Question: I am new in coding and sufferin from some basic issues. I searched for a topic to find the answer that I need but I could not find. I've been trying to write and searching codes for writting into xls file for 3 days but could not find a suitable one. The problem is:

I created a page with textareas and submit/reset button like that and I've got an excel table in document classgrades.xls. The colums of that table are named Name, Midterm1, Midterm2, Final, Attendance and Average.
Now, I am trying to write a code which automatically adds a new row and writes user inputs from textares into the excel table. If you help I appreciate very much and if you write the code briefly I can understand better.
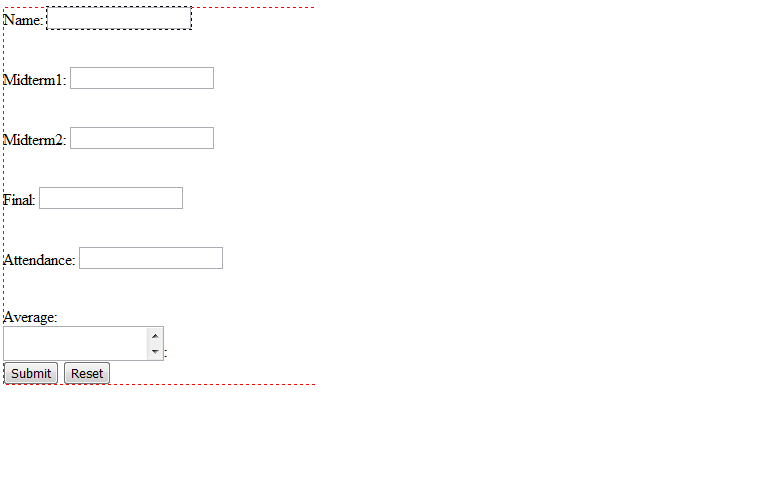
Answer: The class I use to modify Excel documents is PHPExcel. Was at <URL>.
Small warning: I have found it occasionnally buggy (turn off "NOTICE" and "WARNING" errors before diving in, for example - or at least you did when I last used it) but otherwise it's easy to use.
It has some nice classes to navigate the workbooks and add rows. No point quoting examples here as there are lots of examples in the "test" section. <URL> Use those and piece together what you need.